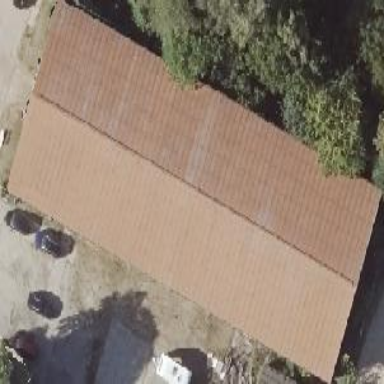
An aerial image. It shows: Gabled roof on farm auxiliary building.